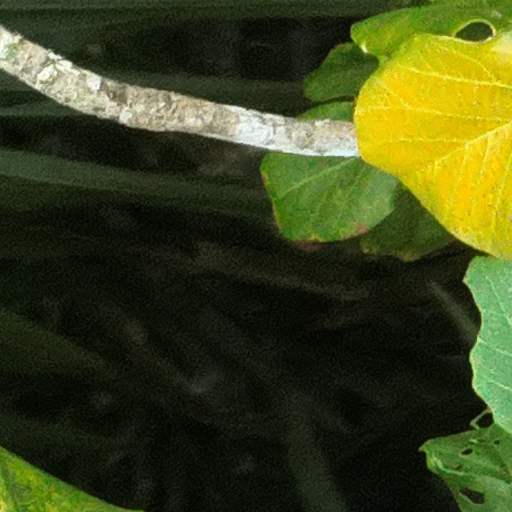
Species: Sterculia apetala
GBIF accepted scientific name: Sterculia apetala
Crown area (m\u00b2): 336.144